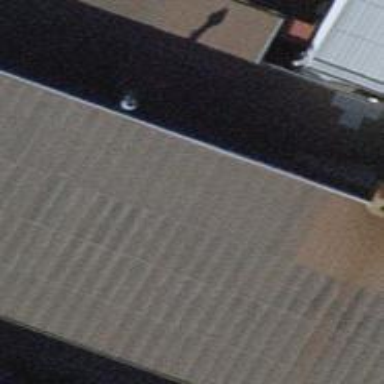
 where the roof orientation is across the building."